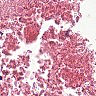
Metastatic tissue present: no